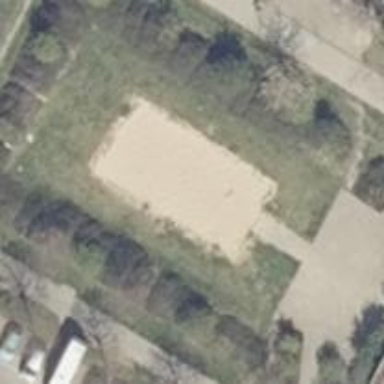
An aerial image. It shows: Volleyball court on leisure land pitch.